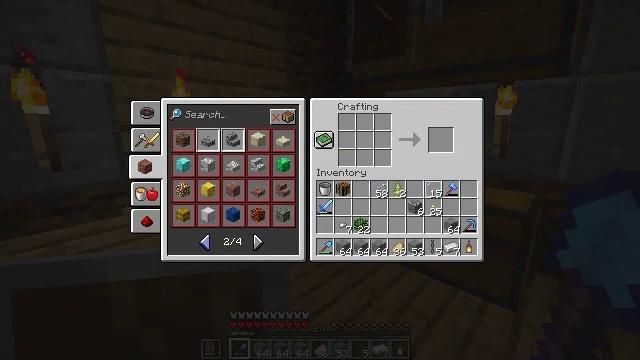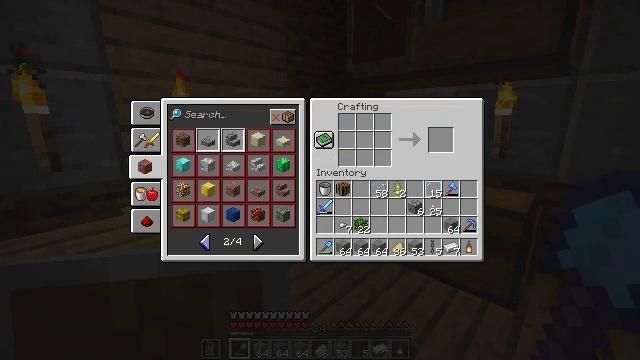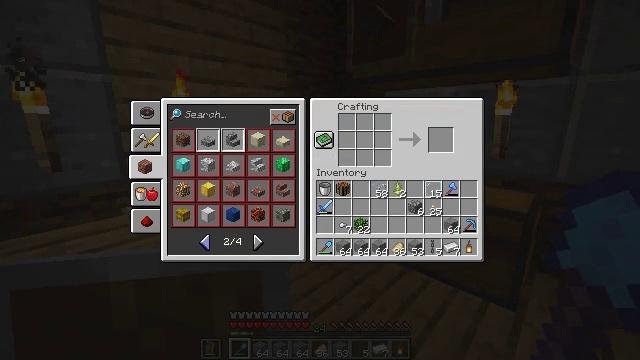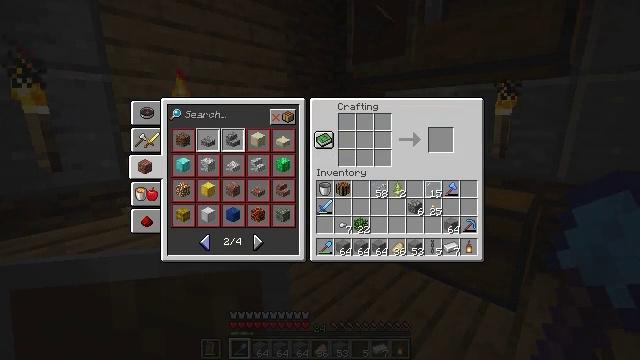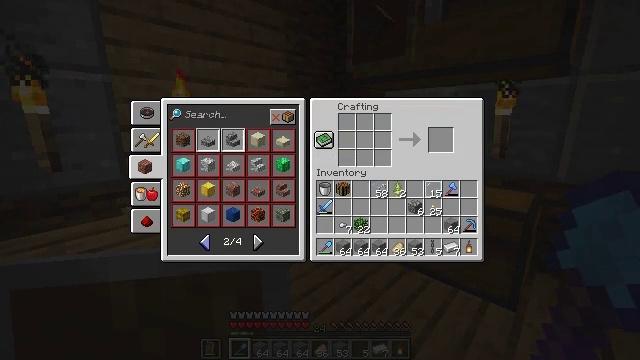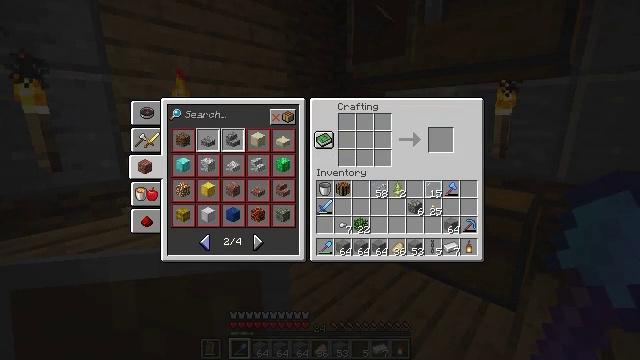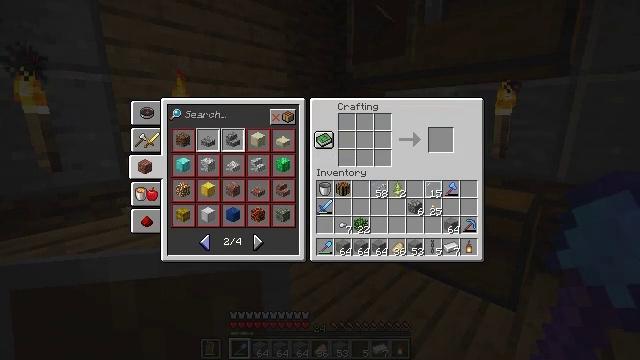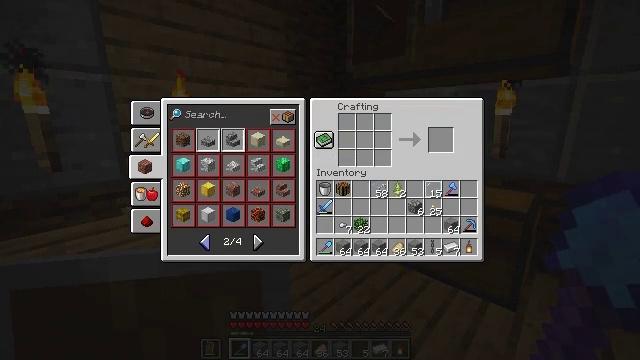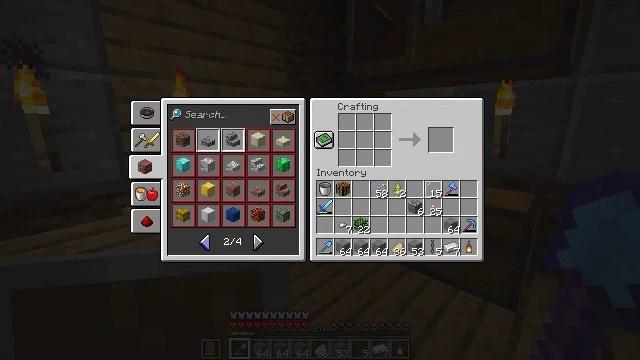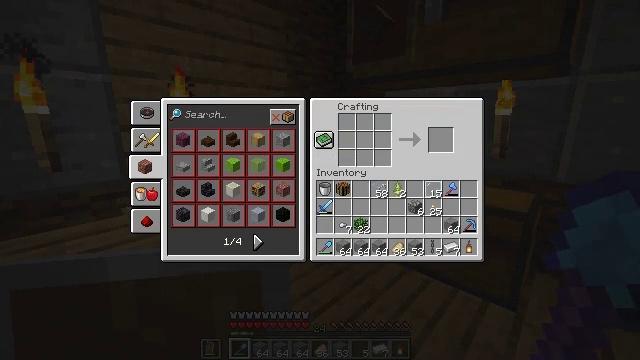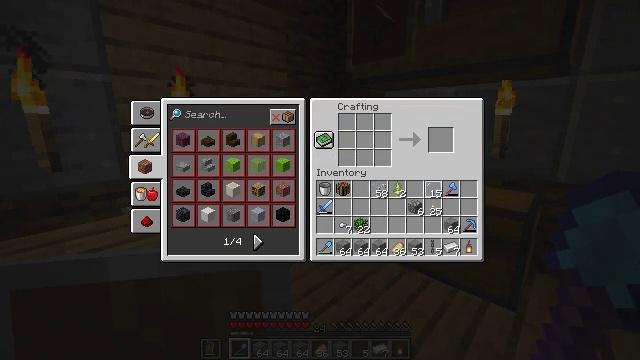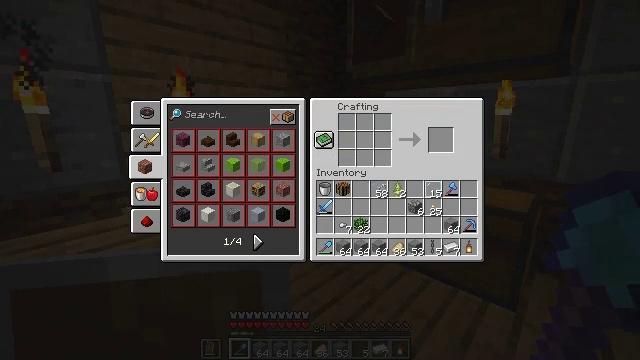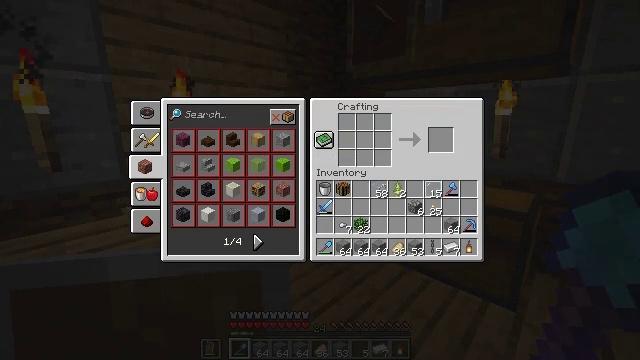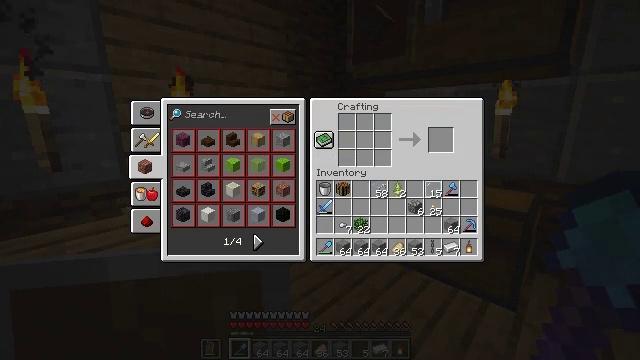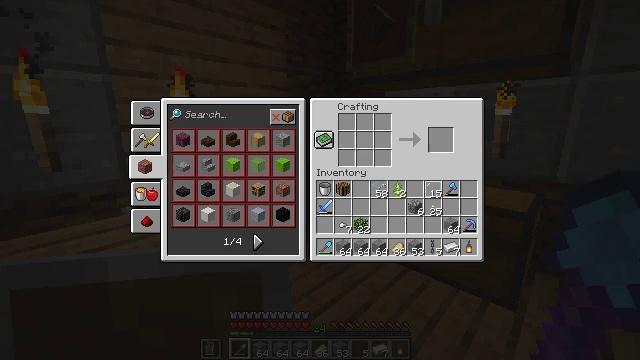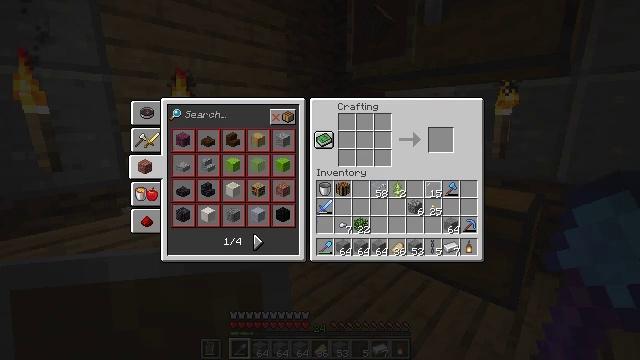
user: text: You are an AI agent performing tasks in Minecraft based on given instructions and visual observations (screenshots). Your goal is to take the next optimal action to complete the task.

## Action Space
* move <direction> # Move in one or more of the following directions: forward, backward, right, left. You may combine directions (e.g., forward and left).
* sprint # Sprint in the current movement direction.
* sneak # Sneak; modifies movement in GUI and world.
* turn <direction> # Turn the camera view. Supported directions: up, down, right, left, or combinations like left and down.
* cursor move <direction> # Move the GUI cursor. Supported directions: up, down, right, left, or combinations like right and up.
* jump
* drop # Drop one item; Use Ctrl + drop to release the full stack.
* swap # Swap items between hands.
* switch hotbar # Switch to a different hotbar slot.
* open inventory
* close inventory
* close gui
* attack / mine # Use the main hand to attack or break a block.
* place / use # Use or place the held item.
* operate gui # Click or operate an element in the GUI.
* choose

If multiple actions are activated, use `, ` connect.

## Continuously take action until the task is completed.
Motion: motion action
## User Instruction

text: Get a polished diorite slab by crafting with polished diorite.
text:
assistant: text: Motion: operate gui
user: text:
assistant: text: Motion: operate gui
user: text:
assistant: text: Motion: no_op
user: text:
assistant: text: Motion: no_op
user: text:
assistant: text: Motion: no_op
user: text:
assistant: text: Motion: no_op
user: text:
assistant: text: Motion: no_op
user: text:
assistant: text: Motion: no_op
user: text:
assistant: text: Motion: operate gui
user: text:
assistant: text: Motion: operate gui
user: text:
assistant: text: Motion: operate gui
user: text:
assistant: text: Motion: no_op
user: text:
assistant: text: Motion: no_op
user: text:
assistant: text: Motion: no_op
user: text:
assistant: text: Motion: no_op
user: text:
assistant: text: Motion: no_op
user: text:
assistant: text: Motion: no_op
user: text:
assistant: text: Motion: no_op
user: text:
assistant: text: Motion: no_op
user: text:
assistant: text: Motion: no_op
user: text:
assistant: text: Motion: no_op
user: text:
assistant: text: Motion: no_op
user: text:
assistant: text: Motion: no_op
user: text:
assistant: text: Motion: no_op
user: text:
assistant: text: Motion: no_op
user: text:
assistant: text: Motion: no_op
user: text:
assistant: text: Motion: no_op
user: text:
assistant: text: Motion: no_op
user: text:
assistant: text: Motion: no_op
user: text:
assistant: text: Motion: no_op